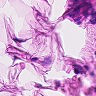
Metastatic tissue present: no